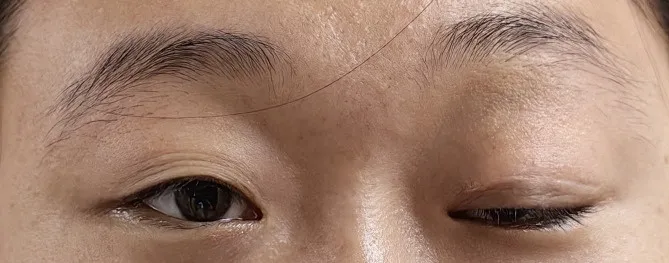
Photograph of the patient on admission.
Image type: medical_photograph (other_medical_photograph)